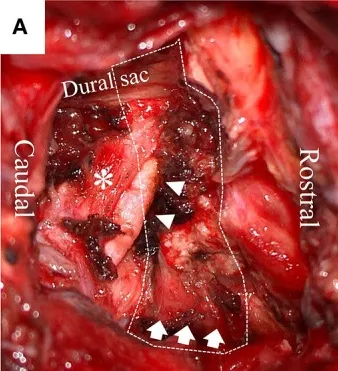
Operative view (A) shows a dissected right PICA (arrowhead), C2 nerve root (*), and decompressed right VA (arrow) after resecting part of the atlas (dotted line: resected atlas).
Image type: medical_photograph (other_medical_photograph)